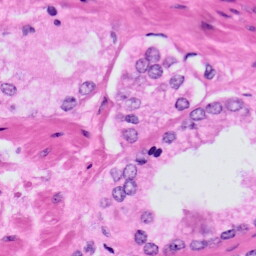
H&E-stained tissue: Prostate